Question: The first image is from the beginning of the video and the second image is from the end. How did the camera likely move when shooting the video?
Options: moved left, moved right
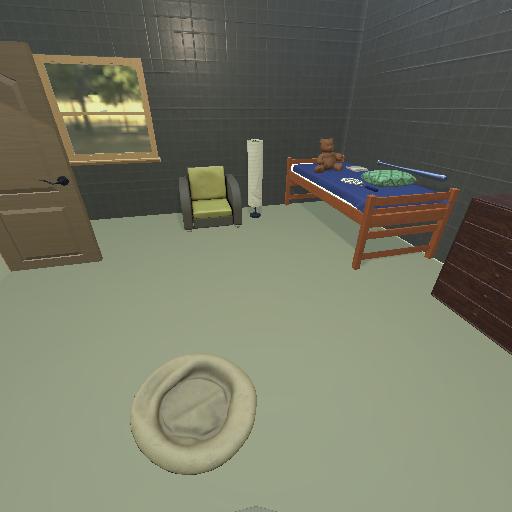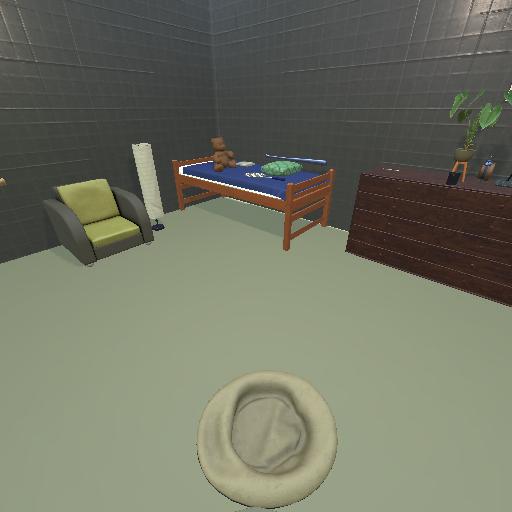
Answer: moved left